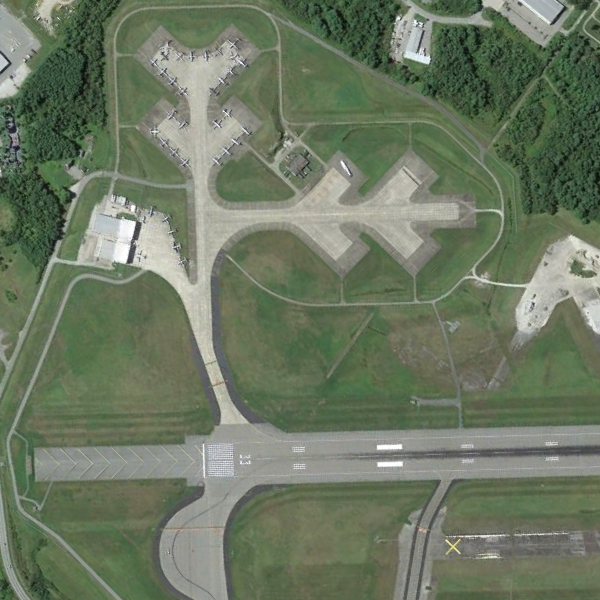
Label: Airport